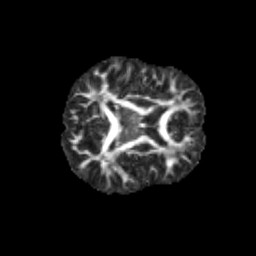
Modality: FA
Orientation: axial
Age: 9
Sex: female
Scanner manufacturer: siemens
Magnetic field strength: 3 T
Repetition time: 3.8 s
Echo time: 0.07 s